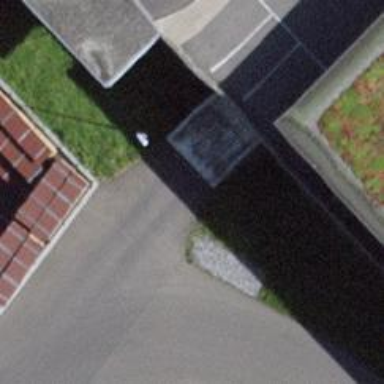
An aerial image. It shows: Parking entrance.